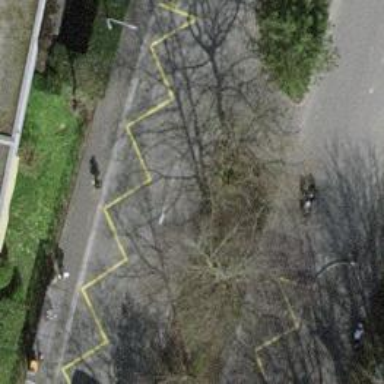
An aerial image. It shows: Bus stop with designated public transport stop position.